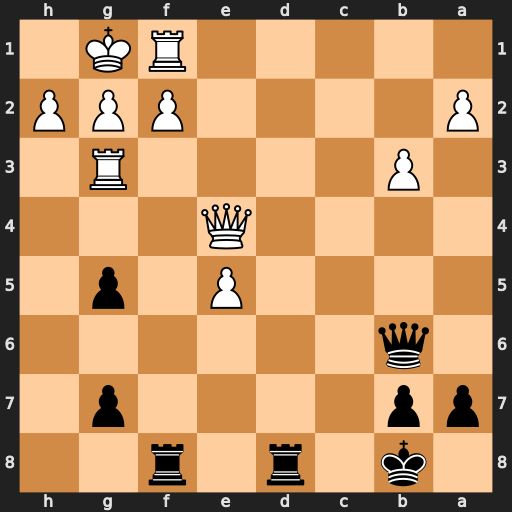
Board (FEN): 1k1r1r2/pp4p1/1q6/4P1p1/4Q3/1P4R1/P4PPP/5RK1
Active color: b
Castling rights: -
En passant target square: -
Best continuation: Qxf2+ Rxf2 Rd1+ Qe1 Rxe1+ Rf1 Rfxf1#